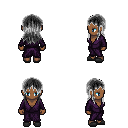
a pixel art fantasy rpg character, female body template, human, dark skin, purple robe, white pants, gray unkempt hairstyle, gray slippers, four views (front, back, left, right), 2x2 character sprite sheet, small pixel art, hard edges, no anti-aliasing